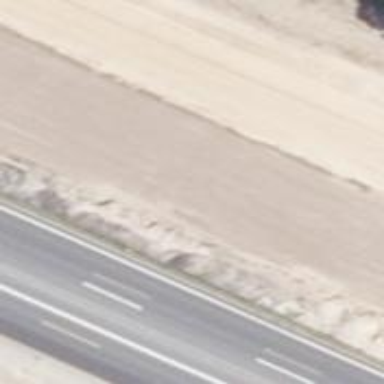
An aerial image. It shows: Asphalt motorway.